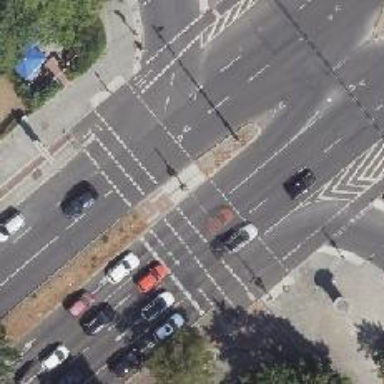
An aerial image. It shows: Footway located on traffic island.